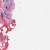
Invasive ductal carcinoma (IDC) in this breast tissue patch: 0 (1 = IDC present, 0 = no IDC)